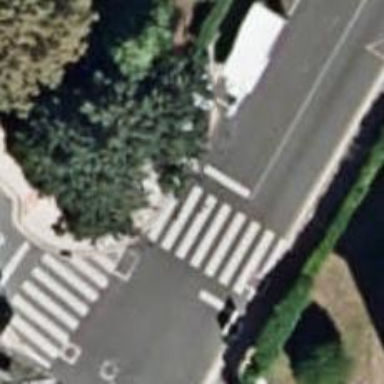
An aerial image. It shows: Crossing with traffic signals.